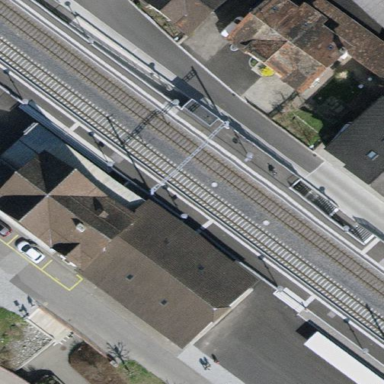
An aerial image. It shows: Platform for public transport and railway services.